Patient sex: M
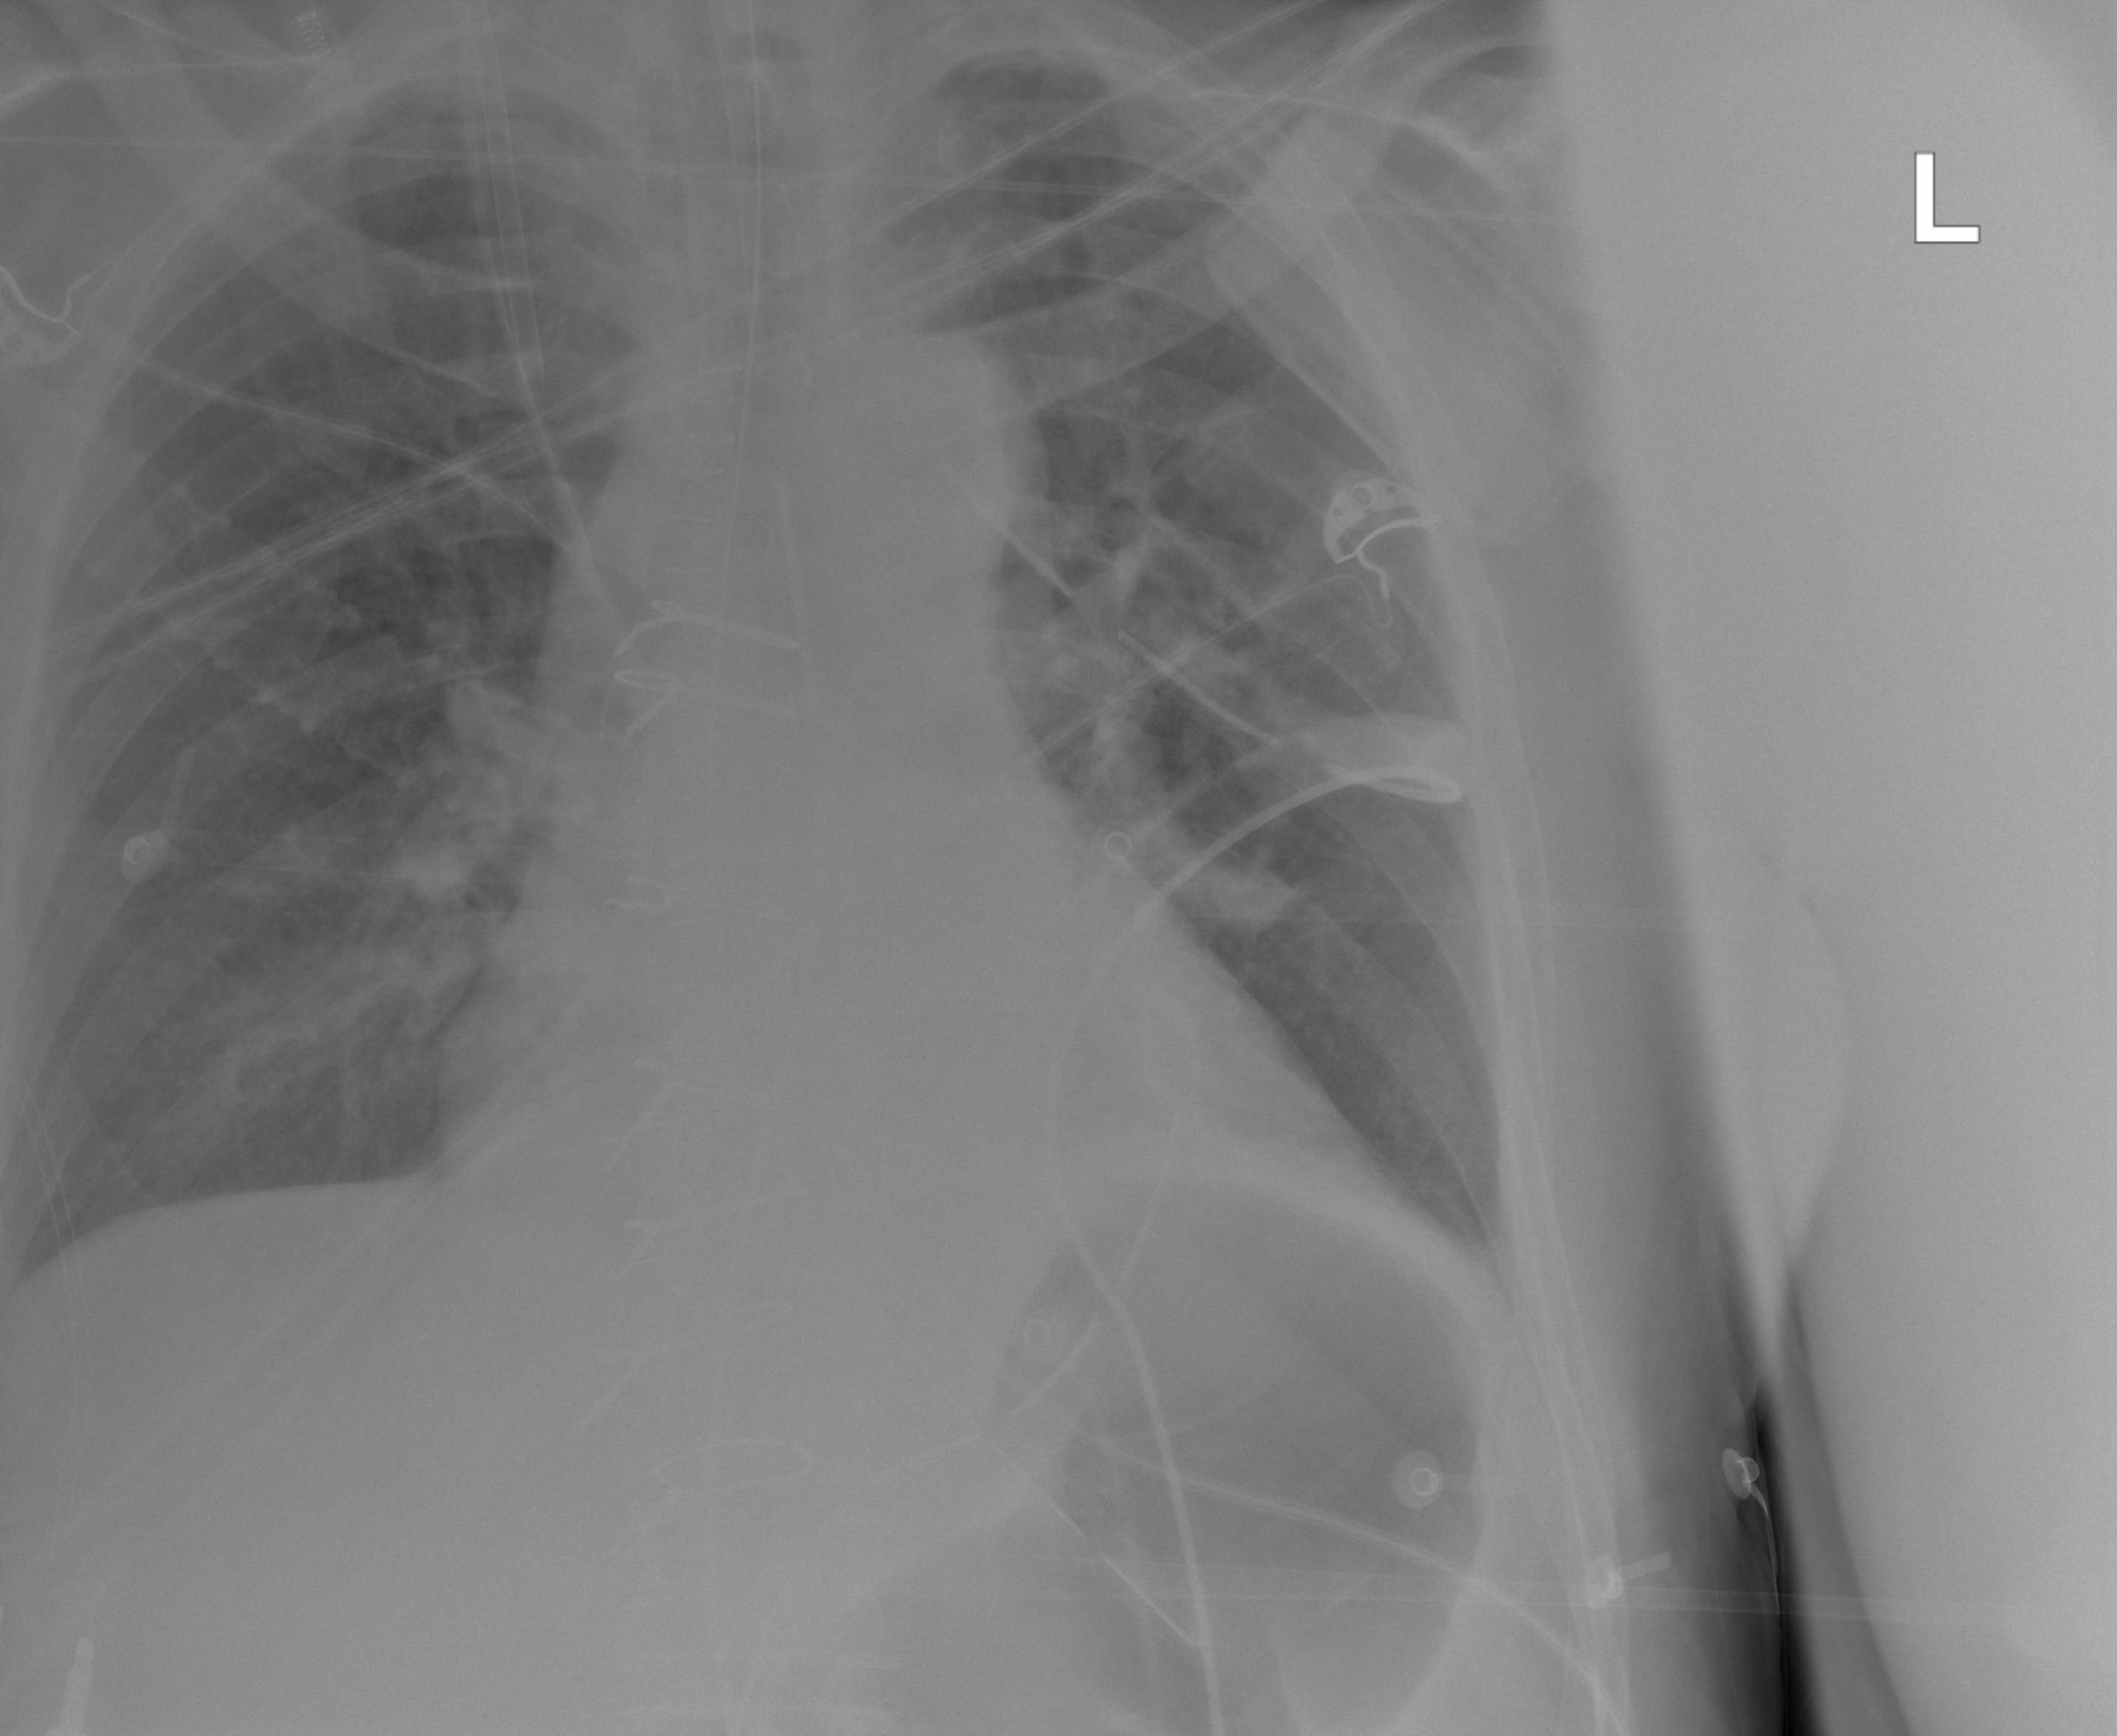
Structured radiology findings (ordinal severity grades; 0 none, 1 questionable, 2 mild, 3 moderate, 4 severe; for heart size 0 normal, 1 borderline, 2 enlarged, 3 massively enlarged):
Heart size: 1
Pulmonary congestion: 0
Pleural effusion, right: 0
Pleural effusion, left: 0
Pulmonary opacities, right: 2
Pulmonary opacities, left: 0
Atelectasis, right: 0
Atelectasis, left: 0